Question:
The Table has many rows all with the same "action" label, and same classname for each row also.
I want to locate a particular row (please note I am dealing with a table that changes as information is added to it through the web UI.
Can anyone help?
I am using Selenium2Library. Attempting to automate on Firefox browser.
I want to identify the "action" if it matches with the data-id that I have stored as a variable.
When I copy the xpath it seems to be the same for all rows, also I do not want to identify according to the row as the rows can change.
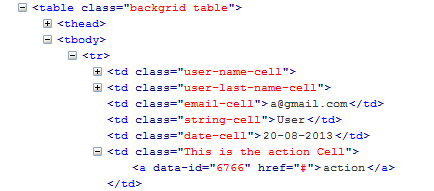
Answer: You should be able to locate it using the following css-selector:
'''
a[data-id="6766"]
'''
Or the following xpath:
'''
//a[@data-id="6766"]
'''
You could substitute the "6766" with your variable.